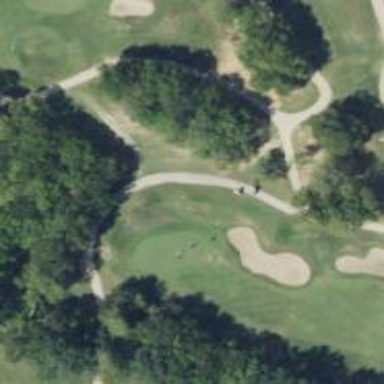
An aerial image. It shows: Golf hole.